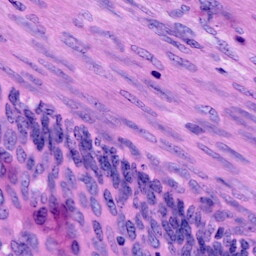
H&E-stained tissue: Cervix